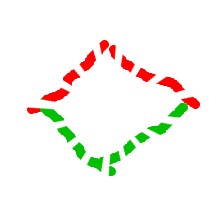
Shape: rhombus